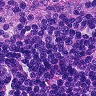
Metastatic tissue present: no